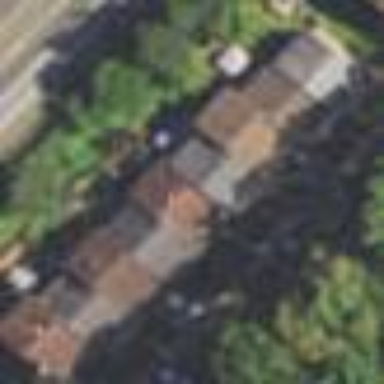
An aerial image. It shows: Terrace building.